Question: I have a app, with 1.6.0 version ready for sale, and 1.6.1 version rejected.
Now i want to delete 1.6.1 version, and upload a new version. how to ?
---

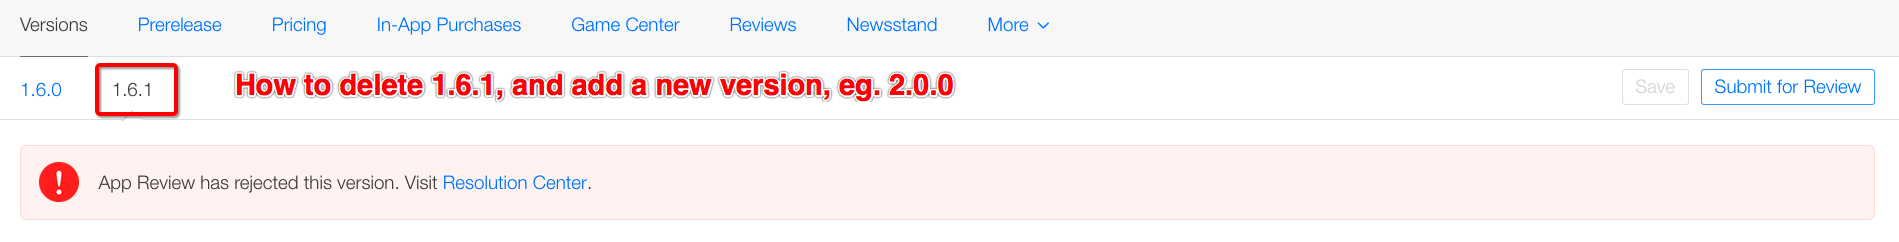
Answer: You cannot 'delete' the rejected version, but can edit and change the version number.
Goto 'General App Information' part of 'Version Information' page of the previous version (1.6.1), change Version from 1.6.1 to 2.0.0.